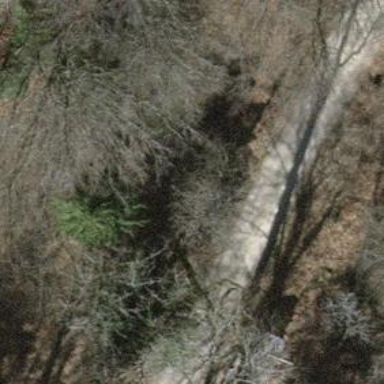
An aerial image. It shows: Culvert tunnel.